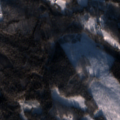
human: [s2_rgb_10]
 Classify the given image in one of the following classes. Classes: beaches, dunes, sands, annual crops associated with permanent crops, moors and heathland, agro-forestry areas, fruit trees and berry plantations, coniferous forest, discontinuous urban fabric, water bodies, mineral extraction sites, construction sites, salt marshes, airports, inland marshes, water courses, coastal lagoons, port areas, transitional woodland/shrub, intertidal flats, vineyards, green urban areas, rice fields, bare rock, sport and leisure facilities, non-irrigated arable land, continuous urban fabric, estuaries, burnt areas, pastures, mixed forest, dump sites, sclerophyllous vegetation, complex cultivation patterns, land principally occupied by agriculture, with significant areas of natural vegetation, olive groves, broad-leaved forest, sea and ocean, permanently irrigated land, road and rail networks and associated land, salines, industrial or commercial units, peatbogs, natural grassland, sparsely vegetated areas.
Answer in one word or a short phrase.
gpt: broad-leaved forest, mixed forest